Question: I'm making a platform game and I've got collisions working, however with the platforms there seems to be an extra cube area on the left side which the player can walk on. I can't seem to figure out how to remove it. Below is some of the code I believe is the cause of it however I'm not sure exactly.
. I've trimmed down the image for the platforms etc but the problem persists.
'''
background_image = pygame.image.load("JungleBackground.png")
done = False
clock = pygame.time.Clock()
black = ( 0, 0, 0)
white = ( 255, 255, 255)
x = 300
y = 88
class Character(pygame.sprite.Sprite):
def __init__(self):
pygame.sprite.Sprite.__init__(self)
self.image = pygame.Surface((100,100))
self.image.set_colorkey(black)
self.rect = self.image.get_rect(center=(50, 300))
self.rect.x = 50
self.rect.y = 300
self.pos = vec(50, 300)
self.vel = vec(0,0)
self.acc = vec(0,0)
self.image.blit(pygame.image.load("TheoHillsS.png"),(0,0))
def characterJump(self):
self.rect.y += 1
hits = pygame.sprite.spritecollide(self, platforms, False)
self.rect.y -= 1
if hits:
self.vel.y = -13
def update(self):
self.acc = vec(0, 0.5)
keys = pygame.key.get_pressed()
if keys[pygame.K_a]:
self.acc.x = -PLAYER_ACC
if keys[pygame.K_d]:
self.acc.x = PLAYER_ACC
# apply friction
self.vel.x *= PLAYER_FRICTION
self.vel += self.acc
self.pos += self.vel
self.rect.midbottom = self.pos
class Platform(pygame.sprite.Sprite):
def __init__(self, x, y, w, h):
pygame.sprite.Sprite.__init__(self)
self.image = pygame.Surface((100, 88))
self.image.fill(black)
self.image = pygame.image.load("Platform1.png")
self.rect = self.image.get_rect(topleft=(x, y))
all_sprites = pygame.sprite.Group()
platforms = pygame.sprite.Group()
character = Character()
all_sprites.add(character)
p1 = Platform(-80, 350, WIDTH - 400, HEIGHT - 10)
p2 = Platform(175, 220, WIDTH - 400, HEIGHT - 10)
p3 = Platform(500, 350, WIDTH - 400, HEIGHT - 10)
all_sprites.add(p1, p2, p3)
platforms.add(p1, p2, p3)
# Main Game
running = True
while running:
clock.tick(FPS)
for event in pygame.event.get():
if event.type == pygame.QUIT:
running = False
if event.type == pygame.KEYDOWN:
if event.key == pygame.K_SPACE:
character.characterJump()
all_sprites.update()
hits = pygame.sprite.spritecollide(character, platforms, False)
for platform in hits:
if character.vel.y > 0:
character.rect.bottom = platform.rect.top
character.vel.y = 0
elif character.vel.y < 0:
character.rect.top = platform.rect.bottom
character.vel.y = 3
character.pos.y = character.rect.bottom
screen.blit(background_image,[0,0])
all_sprites.draw(screen)
pygame.display.flip()
game_intro()
game_loop()
pygame.quit()
quit()
'''
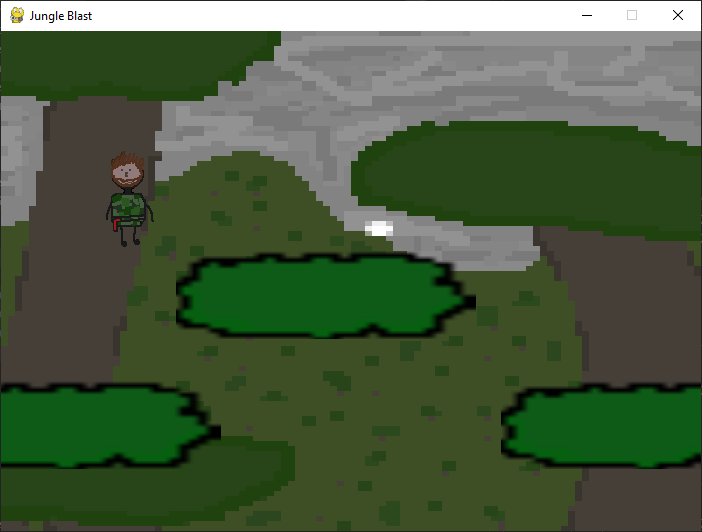
Answer: The collision is tested against the bounding rectangle of the image, not the area drawn on the image. Make sure the platforms and player fill almost the entire area of the <URL>.
Instead of drawing the player on a transparent that is much larger than the player, use the created by <URL> directly:
'''
class Character(pygame.sprite.Sprite):
def __init__(self):
pygame.sprite.Sprite.__init__(self)
self.image = pygame.image.load("TheoHillsS.png")
self.rect = self.image.get_rect(topleft = (50, 300))
self.pos = vec(50, 300)
self.vel = vec(0,0)
self.acc = vec(0,0)
# [...]
'''